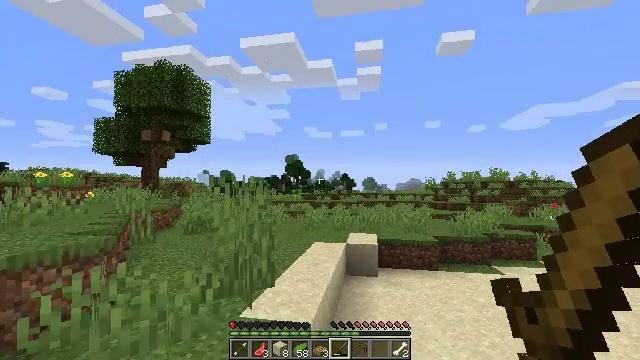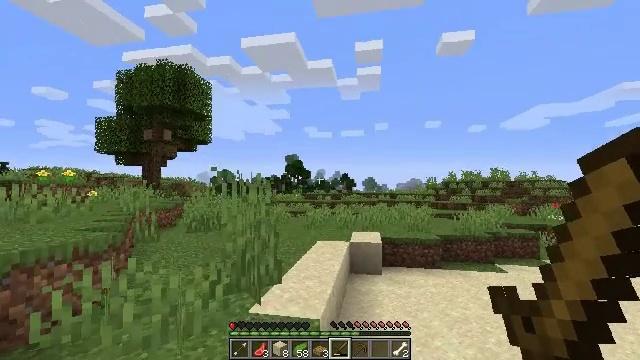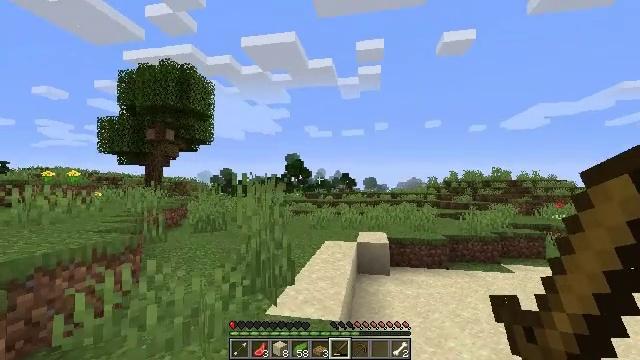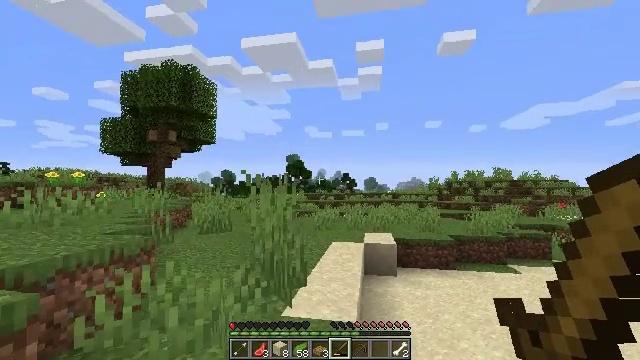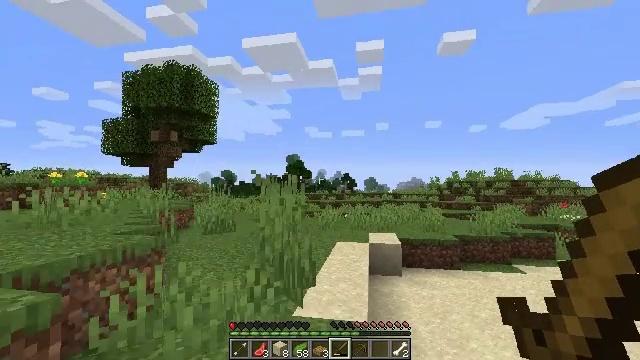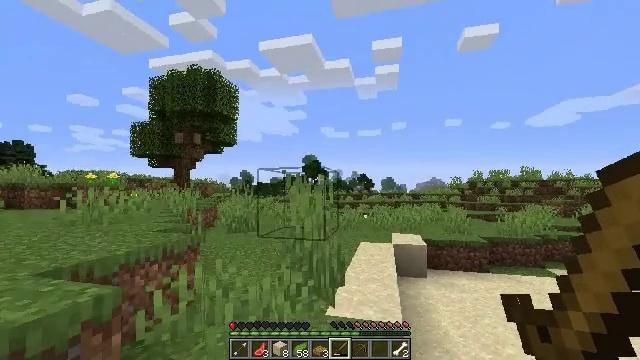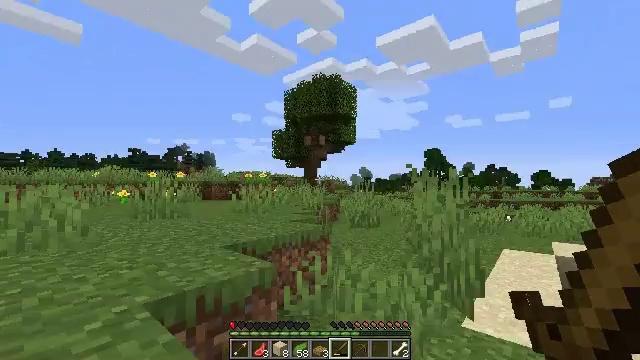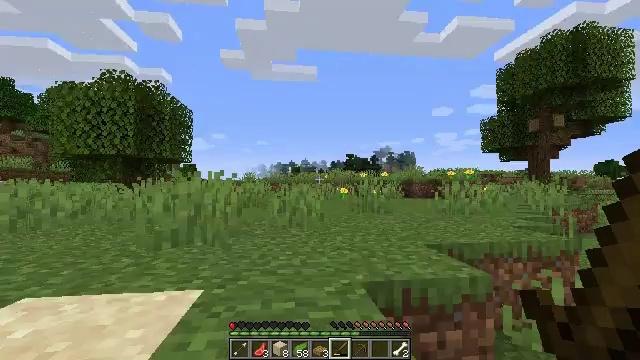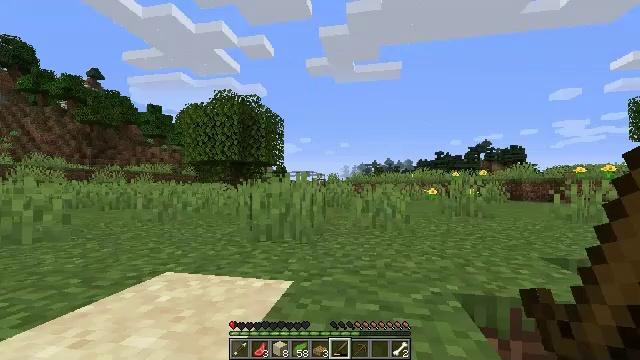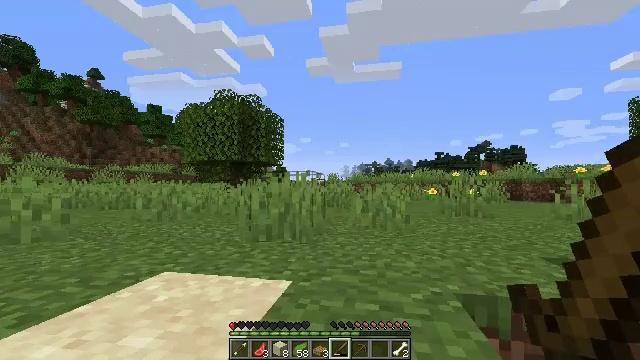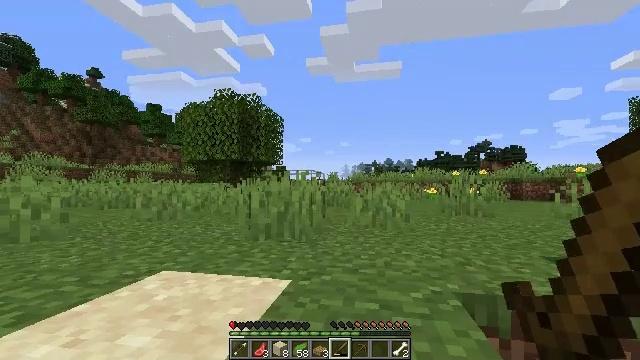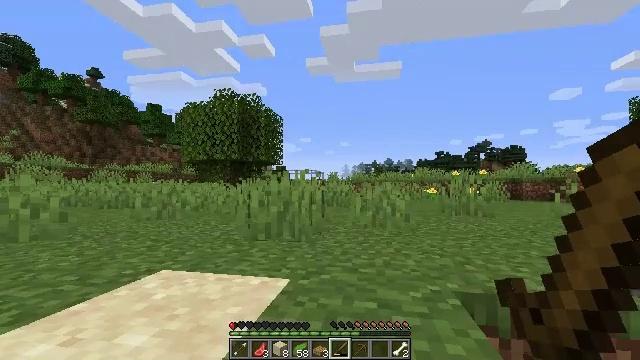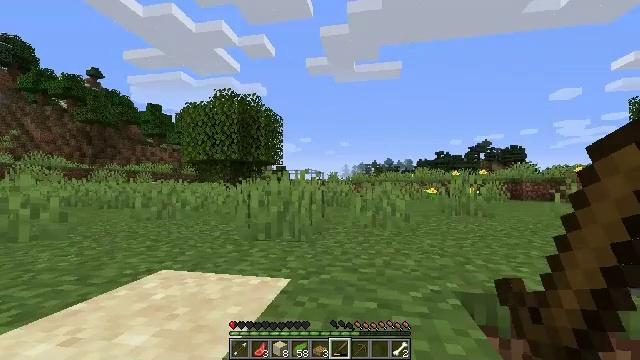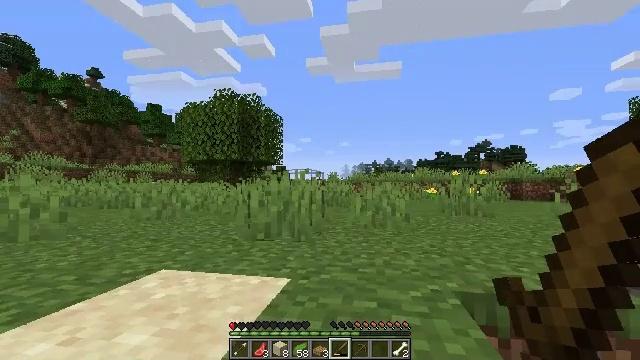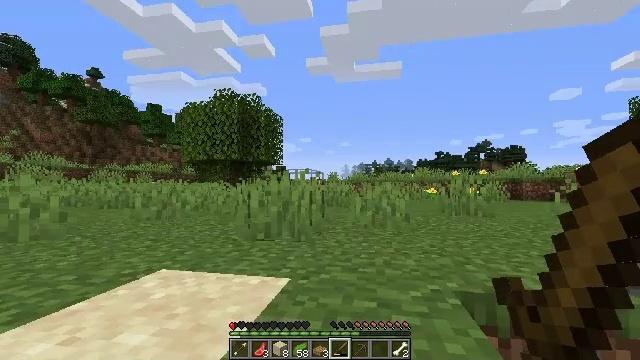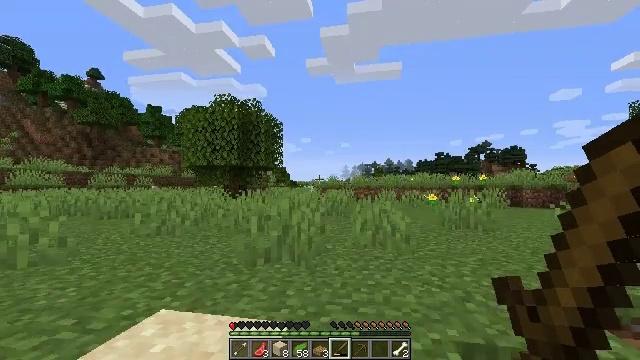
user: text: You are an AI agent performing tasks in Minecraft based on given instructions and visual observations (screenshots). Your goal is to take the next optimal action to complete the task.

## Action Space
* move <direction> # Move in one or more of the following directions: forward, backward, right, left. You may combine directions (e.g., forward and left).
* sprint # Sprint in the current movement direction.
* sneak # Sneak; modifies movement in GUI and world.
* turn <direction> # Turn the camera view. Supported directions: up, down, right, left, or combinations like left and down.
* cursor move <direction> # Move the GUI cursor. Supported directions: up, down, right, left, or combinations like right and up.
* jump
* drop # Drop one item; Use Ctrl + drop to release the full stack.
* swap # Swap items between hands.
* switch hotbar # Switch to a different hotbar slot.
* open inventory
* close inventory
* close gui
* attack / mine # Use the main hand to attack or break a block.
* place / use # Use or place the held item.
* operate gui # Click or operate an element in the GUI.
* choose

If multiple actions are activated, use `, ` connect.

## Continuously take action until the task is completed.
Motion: motion action
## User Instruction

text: Break oak leaves from the trees.
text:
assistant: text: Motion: move left
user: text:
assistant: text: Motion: move left
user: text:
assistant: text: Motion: move left
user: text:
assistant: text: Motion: move left
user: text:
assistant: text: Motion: turn left
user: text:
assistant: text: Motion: turn left
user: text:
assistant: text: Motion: turn left
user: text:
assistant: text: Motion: turn left
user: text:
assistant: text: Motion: no_op
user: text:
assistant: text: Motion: no_op
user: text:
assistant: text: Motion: no_op
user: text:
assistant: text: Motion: no_op
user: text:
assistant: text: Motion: no_op
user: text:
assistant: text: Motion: no_op
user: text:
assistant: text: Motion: jump
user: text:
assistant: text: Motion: jump
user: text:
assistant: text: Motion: jump
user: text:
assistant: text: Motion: jump
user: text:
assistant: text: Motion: jump
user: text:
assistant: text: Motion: jump
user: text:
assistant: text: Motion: no_op
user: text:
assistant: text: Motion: no_op
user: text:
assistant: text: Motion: no_op
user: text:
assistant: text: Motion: no_op
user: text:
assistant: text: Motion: no_op
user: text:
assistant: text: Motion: no_op
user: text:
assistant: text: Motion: no_op
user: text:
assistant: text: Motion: no_op
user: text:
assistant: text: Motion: no_op
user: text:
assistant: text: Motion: no_op